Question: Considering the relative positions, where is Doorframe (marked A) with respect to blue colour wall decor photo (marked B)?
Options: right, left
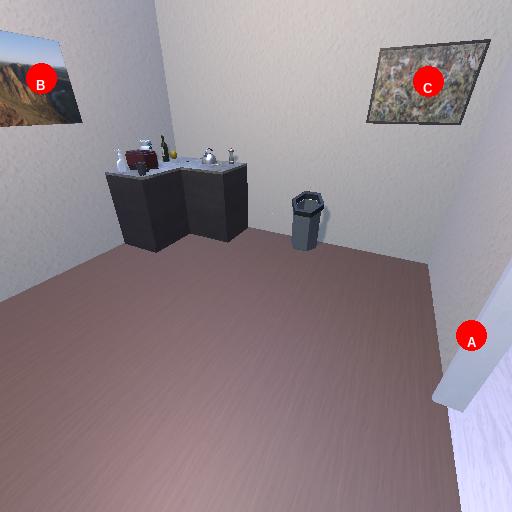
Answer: right